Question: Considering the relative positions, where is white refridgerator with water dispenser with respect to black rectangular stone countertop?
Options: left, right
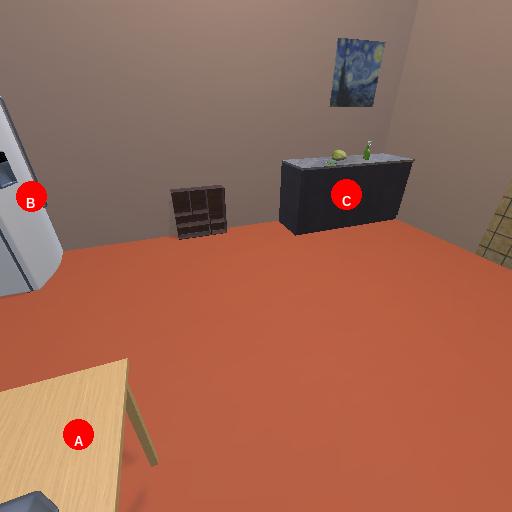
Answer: left